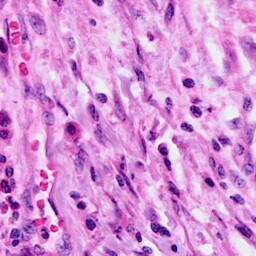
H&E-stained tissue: Cervix